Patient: sex F, age 53
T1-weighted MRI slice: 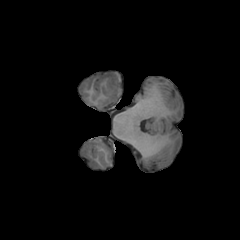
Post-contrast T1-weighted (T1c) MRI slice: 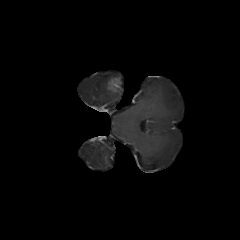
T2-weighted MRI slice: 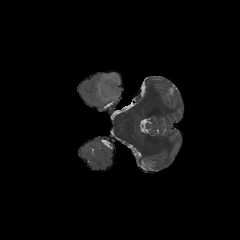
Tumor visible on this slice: yes
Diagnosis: Glioblastoma, IDH-wildtype
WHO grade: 4